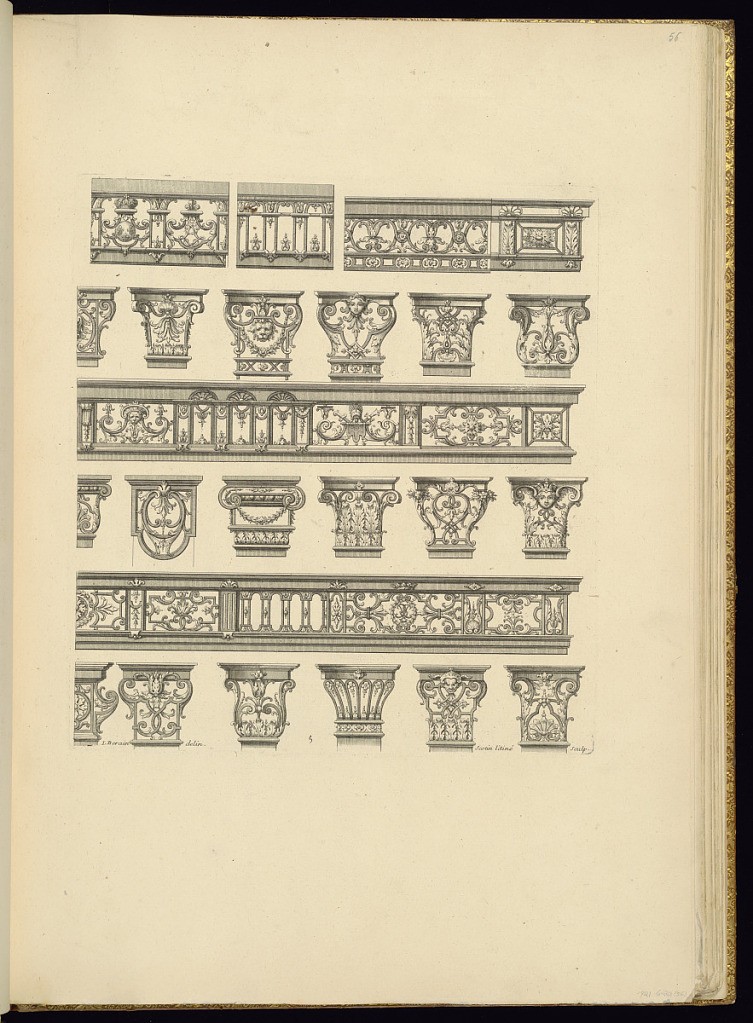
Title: Capital and Balustrade Designs
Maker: Jean Berain, the elder, French, 1640-1711
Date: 1711
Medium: Engraving on laid paper
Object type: Bound print
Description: Designs for ornamental capitals and balustrades. The plate is signed and numbered.